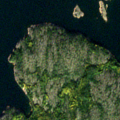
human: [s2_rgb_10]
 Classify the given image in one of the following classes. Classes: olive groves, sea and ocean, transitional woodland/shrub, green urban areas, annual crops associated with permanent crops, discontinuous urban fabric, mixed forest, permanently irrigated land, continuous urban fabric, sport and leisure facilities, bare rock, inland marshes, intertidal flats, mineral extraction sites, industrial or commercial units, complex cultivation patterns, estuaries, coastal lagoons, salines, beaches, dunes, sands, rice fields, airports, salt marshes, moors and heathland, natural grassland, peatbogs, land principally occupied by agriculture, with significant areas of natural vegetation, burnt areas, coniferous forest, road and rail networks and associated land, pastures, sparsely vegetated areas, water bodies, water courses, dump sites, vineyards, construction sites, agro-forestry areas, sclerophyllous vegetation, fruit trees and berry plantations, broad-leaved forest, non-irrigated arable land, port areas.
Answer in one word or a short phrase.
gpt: mixed forest, bare rock, sea and ocean